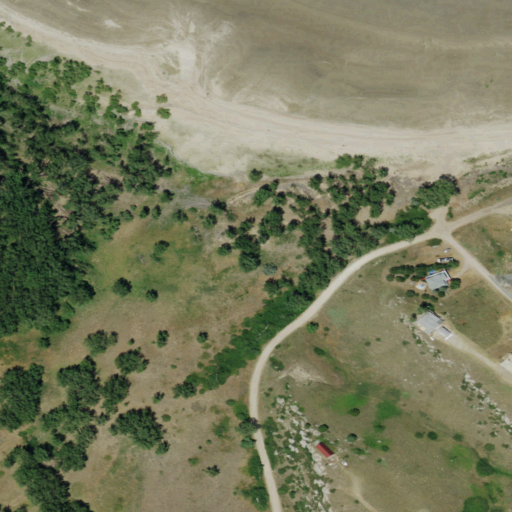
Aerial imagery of valley in Nebraska named Coyote Canyon containing woody wetlands, herbaceous wetlands, grassland, open development, barren land, low intensity development, and medium intensity development